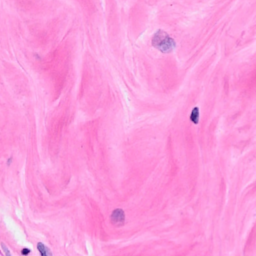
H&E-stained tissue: Breast